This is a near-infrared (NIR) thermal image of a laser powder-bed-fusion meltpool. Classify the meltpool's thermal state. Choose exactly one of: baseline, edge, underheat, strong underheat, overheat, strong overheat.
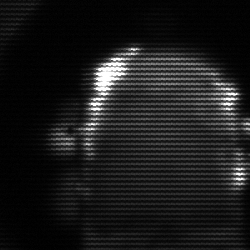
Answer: baseline